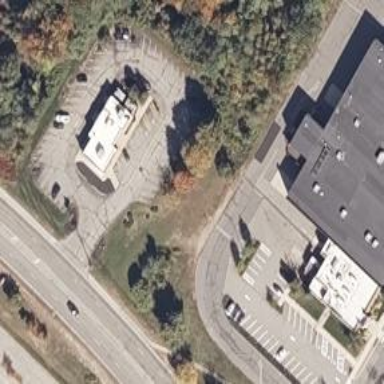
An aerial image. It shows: Paved parking area.